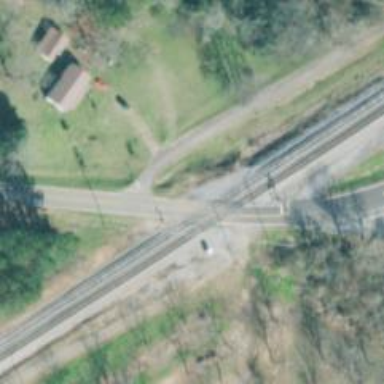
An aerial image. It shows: Level crossing with lights on the railway.